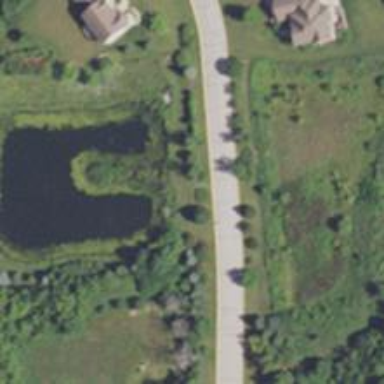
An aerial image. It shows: Pond surrounded by natural water.